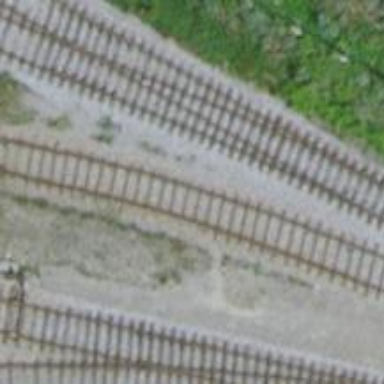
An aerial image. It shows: Single-track spur railway line.